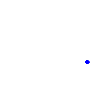
Particle: kaon